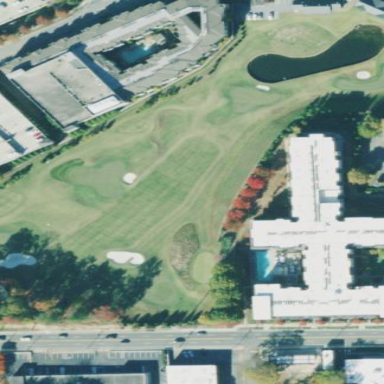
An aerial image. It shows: Golf course.